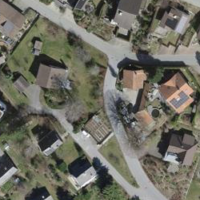
EUNIS habitat code: 55
Species observed at this site:
Corylus avellana
Luzula campestris
Prunus spinosa